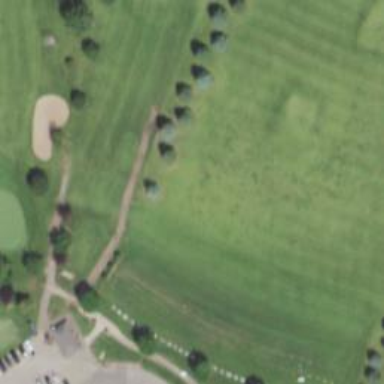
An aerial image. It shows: Grassy area used as driving range for golf.